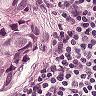
Metastatic tissue present: yes